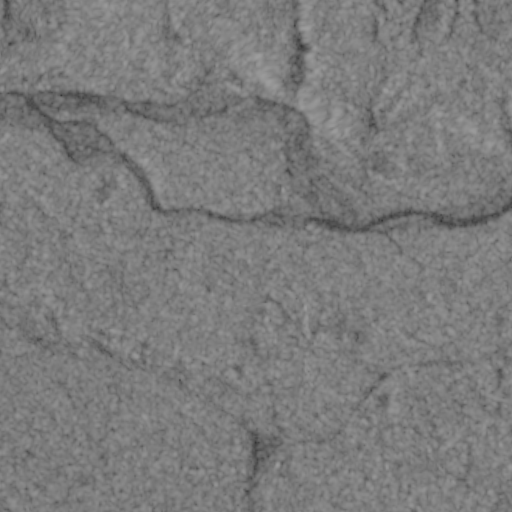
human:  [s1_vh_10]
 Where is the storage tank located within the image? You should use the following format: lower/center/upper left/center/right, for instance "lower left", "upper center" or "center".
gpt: The storage tank is located in the lower right of the image.
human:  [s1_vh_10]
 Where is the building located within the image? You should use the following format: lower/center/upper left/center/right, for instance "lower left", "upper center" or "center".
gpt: The building is located in the upper left of the image.
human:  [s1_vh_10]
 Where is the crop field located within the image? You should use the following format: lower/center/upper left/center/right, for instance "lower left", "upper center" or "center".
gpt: There is no crop field in the image.

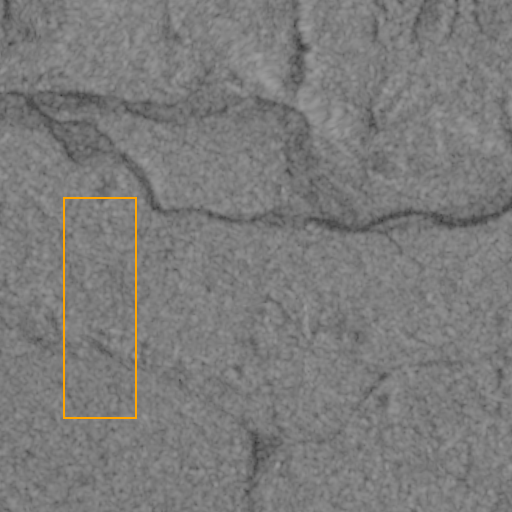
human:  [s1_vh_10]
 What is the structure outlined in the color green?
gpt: There is no green outline.
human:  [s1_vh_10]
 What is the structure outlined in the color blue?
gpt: There is no structure outlined in blue.